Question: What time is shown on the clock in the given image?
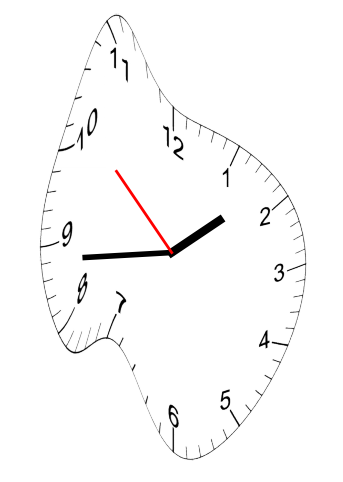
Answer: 01:43:52